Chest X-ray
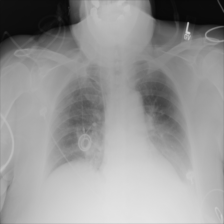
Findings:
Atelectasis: positive
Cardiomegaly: negative
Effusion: negative
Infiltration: negative
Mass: negative
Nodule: negative
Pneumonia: negative
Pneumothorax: negative
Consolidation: negative
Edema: negative
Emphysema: negative
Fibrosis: negative
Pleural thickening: negative
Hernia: negative